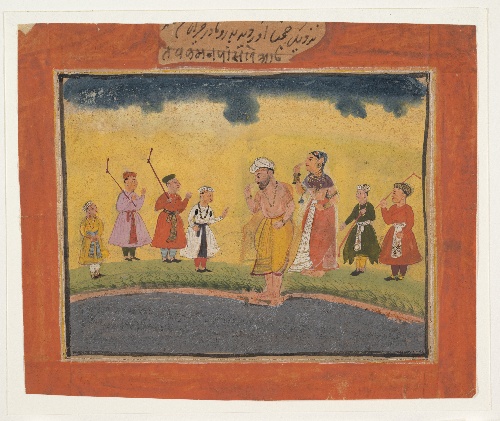
Date: ca. 1615
Object type: Painting
Classification: Paintings
Medium: Ink and opaque watercolor on paper
Culture: India
Dimensions: 5 1/8 x 5 1/8 in. (13 x 13 cm)
Department: Asian Art
Credit line: Gift of Mr. and Mrs. Ed Wiener, 1975
Accession year: 1975
Repository: Metropolitan Museum of Art, New York, NY
Tags: Men|Women|Rivers